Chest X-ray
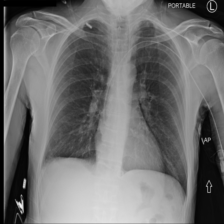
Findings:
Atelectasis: negative
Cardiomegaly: negative
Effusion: negative
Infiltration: negative
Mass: negative
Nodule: negative
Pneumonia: negative
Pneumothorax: negative
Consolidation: negative
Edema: negative
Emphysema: negative
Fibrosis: negative
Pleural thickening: negative
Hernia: negative